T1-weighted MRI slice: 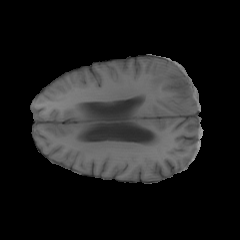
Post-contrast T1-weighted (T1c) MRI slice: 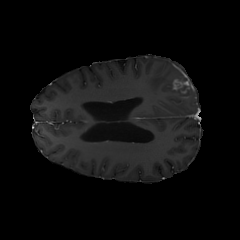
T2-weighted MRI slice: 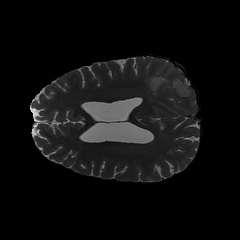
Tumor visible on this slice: yes